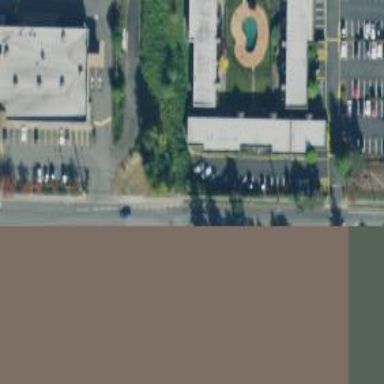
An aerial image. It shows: Secondary road with separate sidewalk.